Field crop: tomato
Growth stage: 1
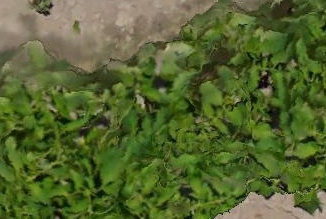
Species: tomato